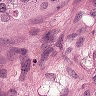
Metastatic tissue present: yes